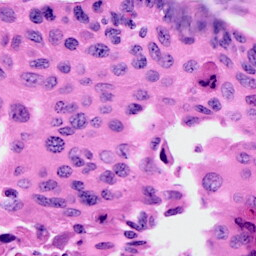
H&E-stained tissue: Cervix